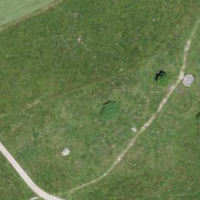
EUNIS habitat code: 24
Species observed at this site:
Primula veris
Plantago media